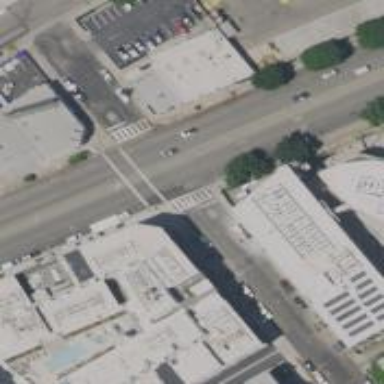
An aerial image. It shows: Marked crossing with zebra markings.